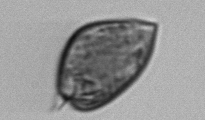
Label: Prorocentrum_micans